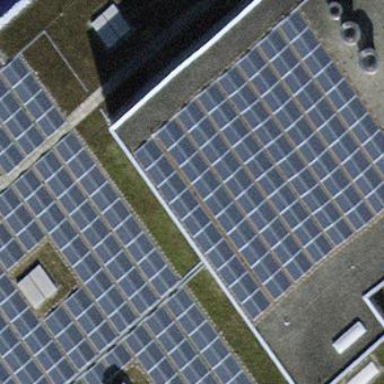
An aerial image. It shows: Solar power generator utilizing photovoltaic technology with solar photovoltaic panels.